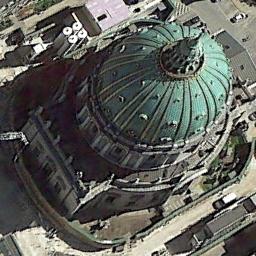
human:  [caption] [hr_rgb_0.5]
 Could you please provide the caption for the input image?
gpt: A cathedral with a gray roof and a cyan dome on the main house in the middle of the church .

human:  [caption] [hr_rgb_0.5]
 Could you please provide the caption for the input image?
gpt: The church with a green circular pointed dome and some cars are next to it .

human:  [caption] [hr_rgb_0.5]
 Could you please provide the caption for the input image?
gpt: There is a church with a blue circular roof .

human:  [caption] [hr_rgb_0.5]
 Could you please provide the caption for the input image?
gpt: This is a church, Surrounded by a thick forest .

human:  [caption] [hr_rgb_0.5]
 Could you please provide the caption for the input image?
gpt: A church with a round blue roof .